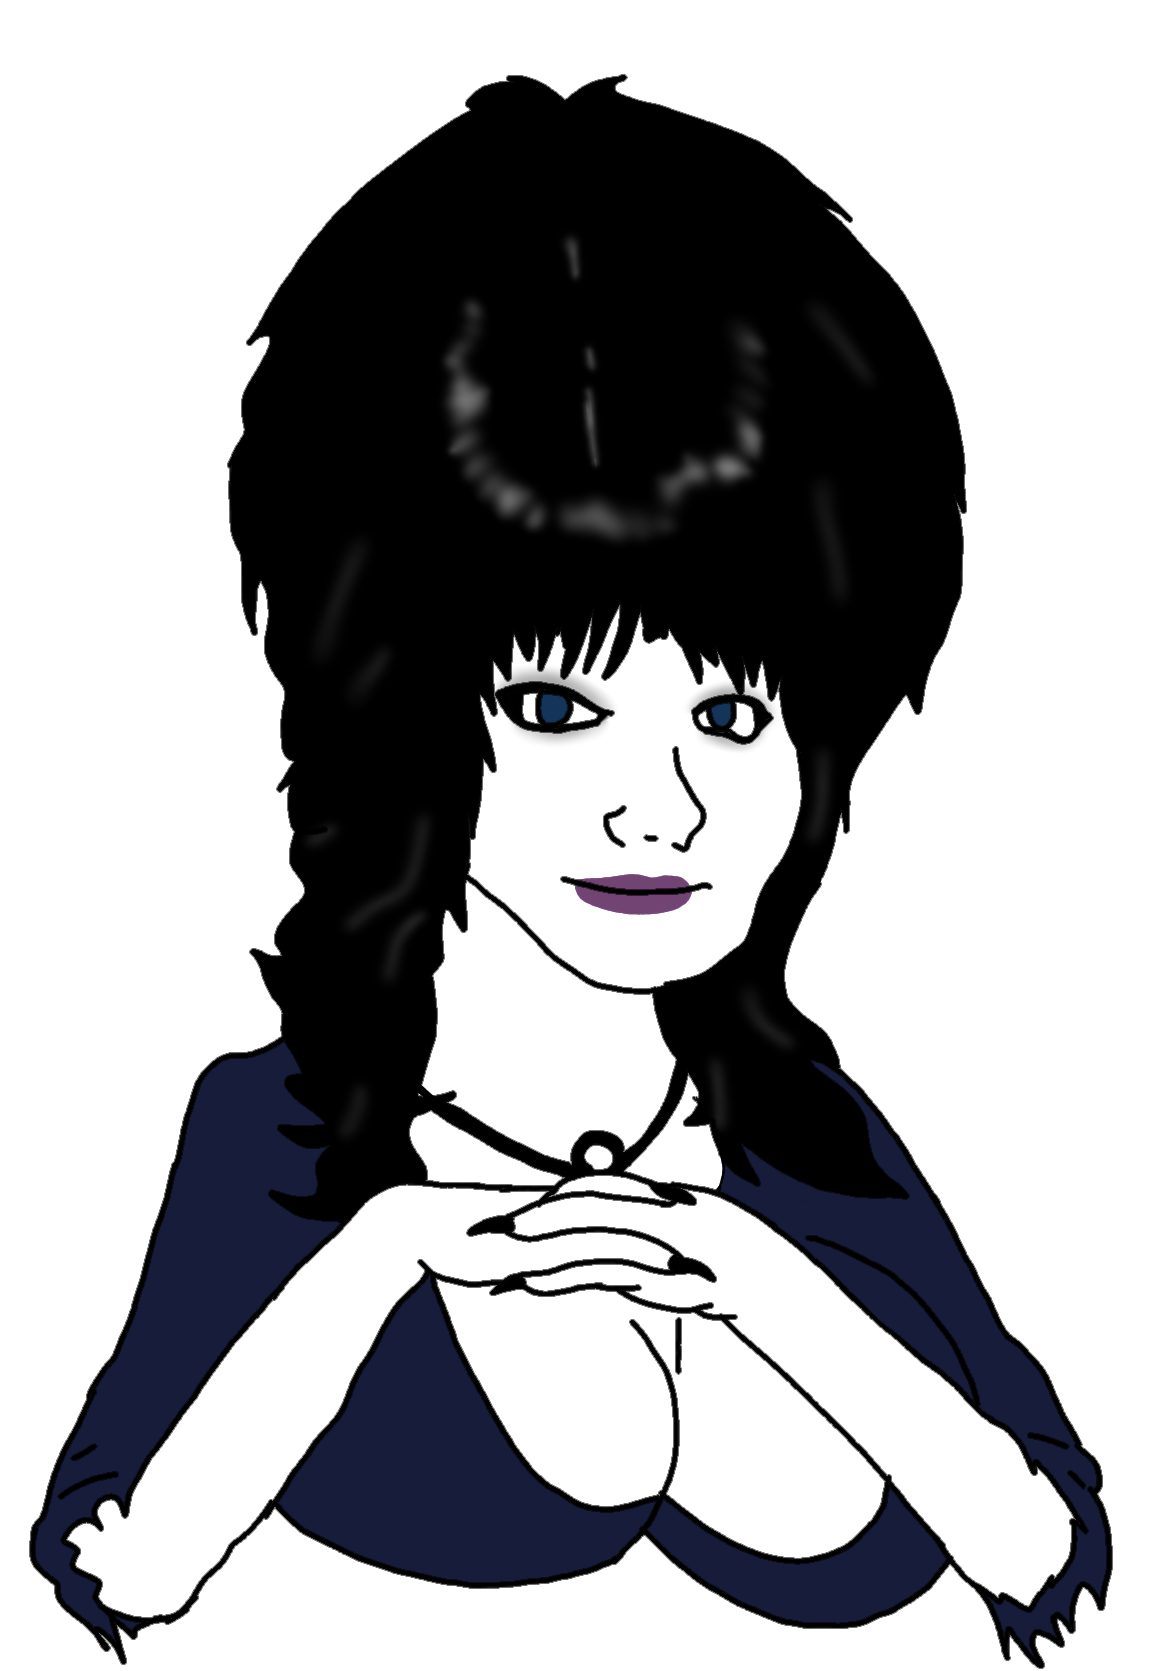
Label: 5_Abusive_Wife